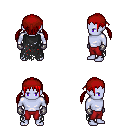
a pixel art fantasy rpg character, male body template, dark elf, purple skin, black tattered cape, red pants, red twin-tailed hairstyle, red bandana, metal gloves, four views (front, back, left, right), 2x2 character sprite sheet, small pixel art, hard edges, no anti-aliasing